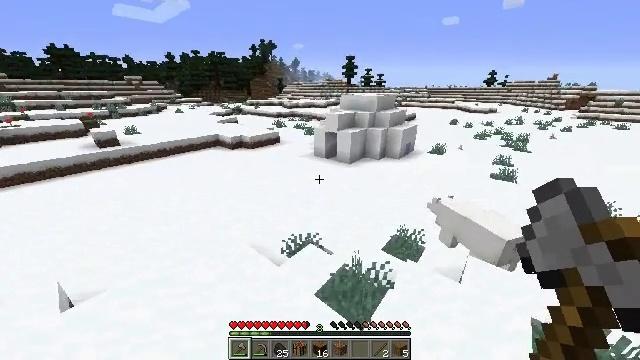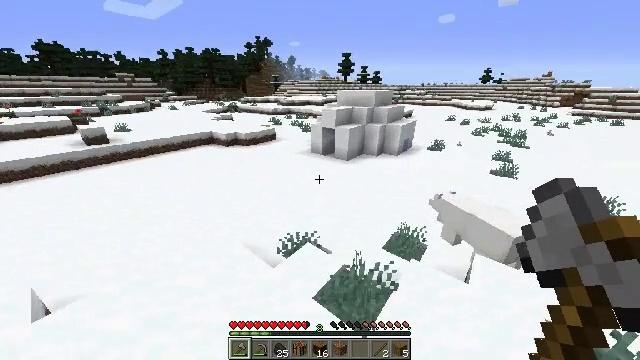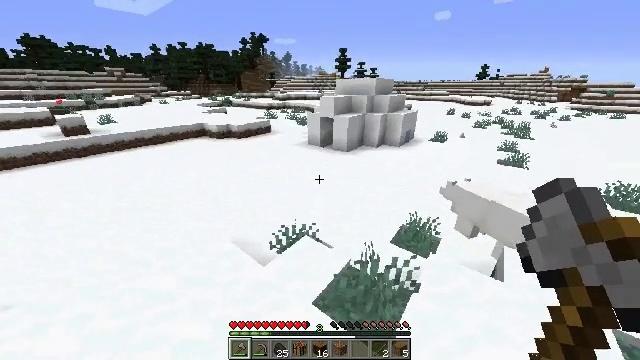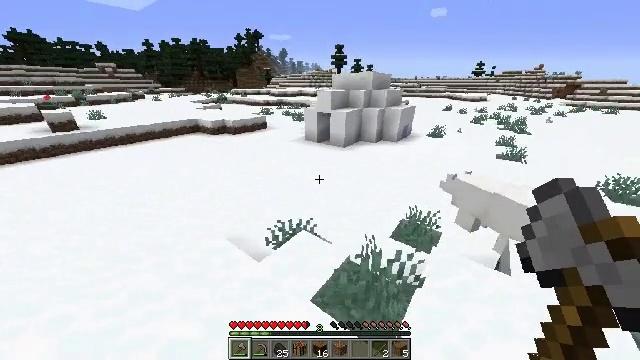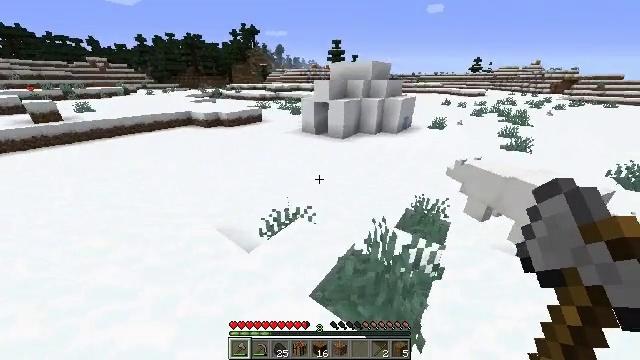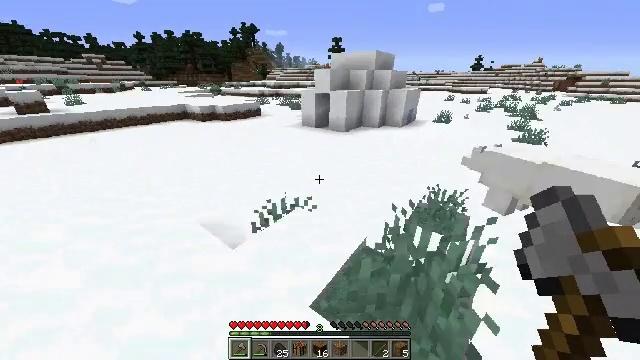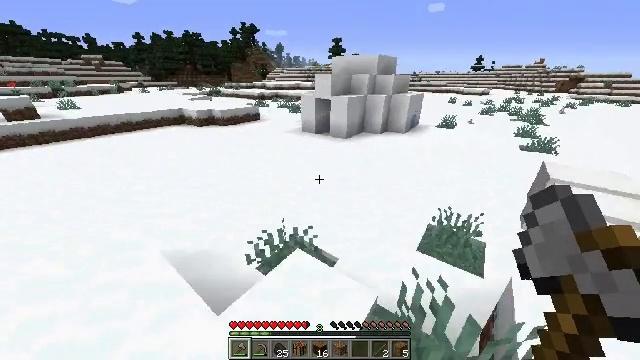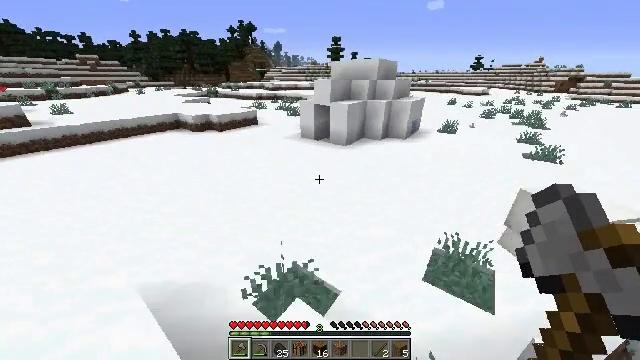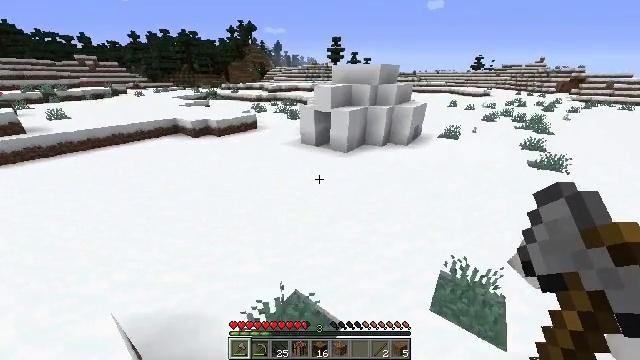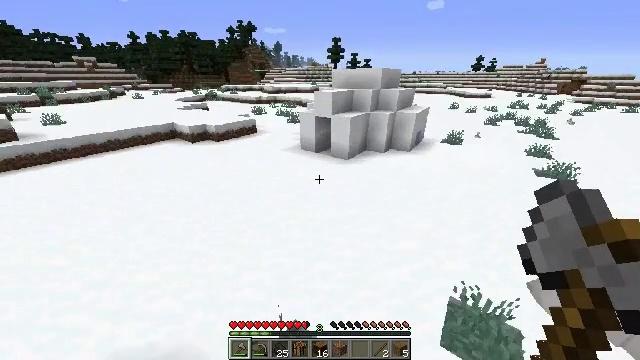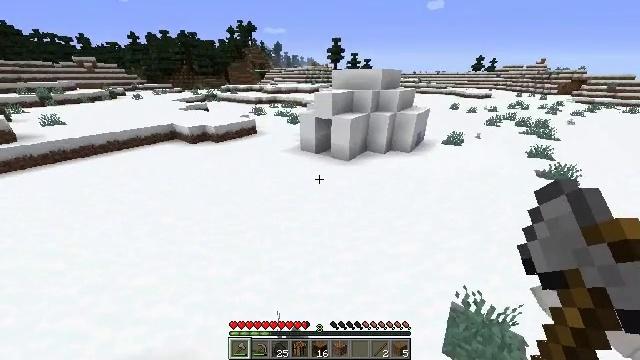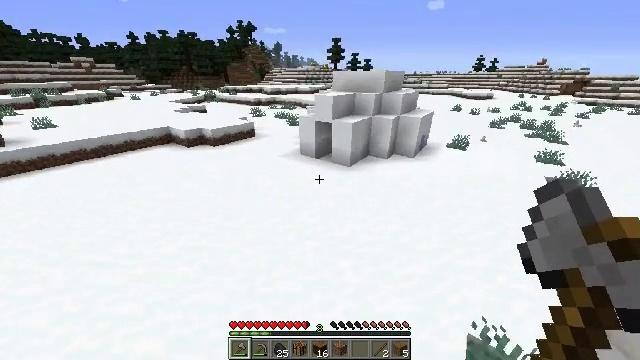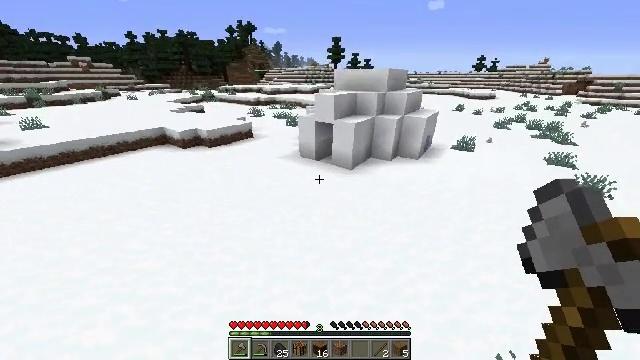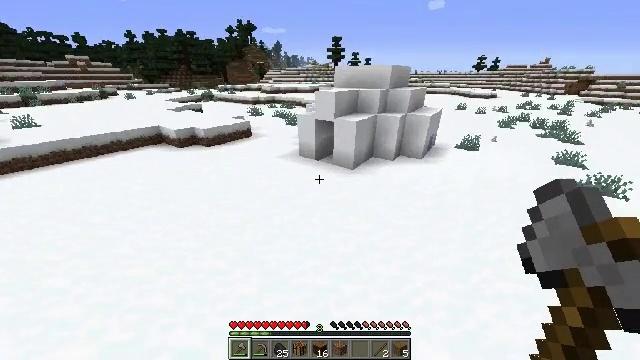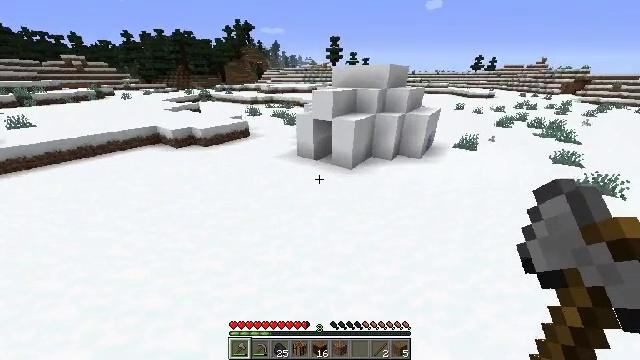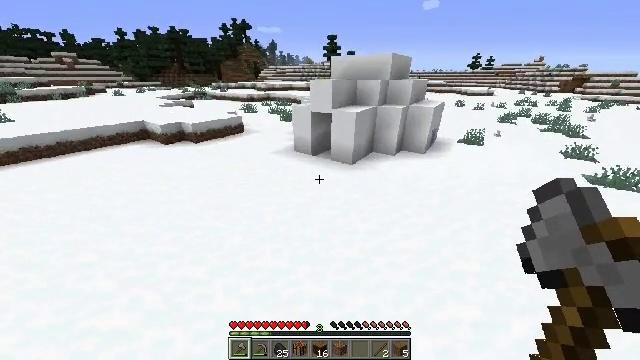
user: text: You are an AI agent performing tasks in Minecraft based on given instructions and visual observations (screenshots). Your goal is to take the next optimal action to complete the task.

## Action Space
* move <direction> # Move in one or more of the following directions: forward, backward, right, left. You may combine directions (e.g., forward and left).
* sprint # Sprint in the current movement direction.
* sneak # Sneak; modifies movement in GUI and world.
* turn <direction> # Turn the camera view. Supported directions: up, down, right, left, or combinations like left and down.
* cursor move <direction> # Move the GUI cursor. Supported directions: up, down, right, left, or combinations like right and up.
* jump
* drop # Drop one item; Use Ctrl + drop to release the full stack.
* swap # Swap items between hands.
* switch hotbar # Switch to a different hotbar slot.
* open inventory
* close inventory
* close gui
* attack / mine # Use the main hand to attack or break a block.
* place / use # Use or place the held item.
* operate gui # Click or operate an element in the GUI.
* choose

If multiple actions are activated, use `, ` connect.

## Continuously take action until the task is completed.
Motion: motion action
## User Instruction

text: Collect the red bed into your inventory.
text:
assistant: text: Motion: move forward, sprint, jump
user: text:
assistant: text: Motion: move forward, sprint, jump
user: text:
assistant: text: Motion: move forward, sprint, jump
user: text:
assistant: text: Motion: move forward, sprint, jump
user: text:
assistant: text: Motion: move forward, sprint, jump
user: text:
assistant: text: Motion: move forward, sprint, jump
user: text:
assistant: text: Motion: move forward, sprint, jump
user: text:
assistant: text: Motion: move forward, sprint, jump
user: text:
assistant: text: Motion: move forward, sprint, jump
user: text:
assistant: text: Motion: move forward, sprint, jump
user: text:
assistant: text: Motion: move forward, sprint, jump
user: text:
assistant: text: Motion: move forward, sprint, jump
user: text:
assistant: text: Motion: move forward, sprint, jump
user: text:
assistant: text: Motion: move forward, sprint, jump
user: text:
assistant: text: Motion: move forward, sprint, jump
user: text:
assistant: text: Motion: move forward, sprint, jump
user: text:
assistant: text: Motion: move forward, sprint, jump
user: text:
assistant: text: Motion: move forward, sprint, jump
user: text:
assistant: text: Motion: move forward, sprint, jump
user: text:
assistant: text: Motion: move forward and move left, sprint, jump
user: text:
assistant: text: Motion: move forward and move left, sprint, jump
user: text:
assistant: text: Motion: move forward and move left, sprint, jump
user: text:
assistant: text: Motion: move forward and move left, sprint, jump
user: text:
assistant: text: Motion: move forward and move left, sprint
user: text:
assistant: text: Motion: move forward and move left, sprint, turn right
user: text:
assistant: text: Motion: move forward, sprint, turn right
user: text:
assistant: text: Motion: move forward, sprint, turn right
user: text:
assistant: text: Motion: move forward, sprint, turn right
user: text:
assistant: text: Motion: move forward, sprint, turn right and up
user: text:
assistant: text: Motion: move forward, sprint